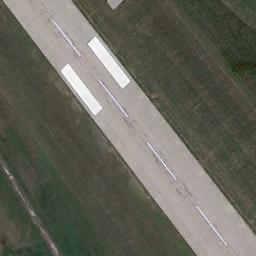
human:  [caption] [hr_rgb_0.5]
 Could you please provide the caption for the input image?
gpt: There is a green lawn next to the runway, With white dashes of varying thickness on the runway .

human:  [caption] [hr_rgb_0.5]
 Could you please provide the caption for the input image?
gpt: The grass is around the runway .

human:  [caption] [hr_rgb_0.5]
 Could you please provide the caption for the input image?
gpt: The runway with two aiming point markings goes through the lawn .

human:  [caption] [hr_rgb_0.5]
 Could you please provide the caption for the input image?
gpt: The runway is on the grass next to the trees .

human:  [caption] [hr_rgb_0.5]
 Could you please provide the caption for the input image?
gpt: There are green lawns beside the runway .